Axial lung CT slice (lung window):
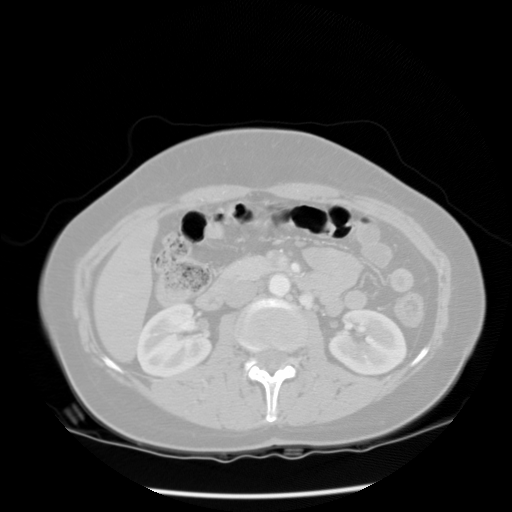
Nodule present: no